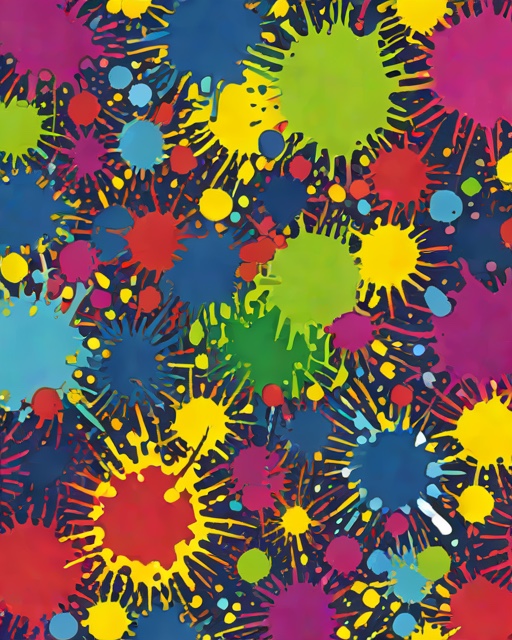
Category: Birthday